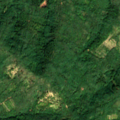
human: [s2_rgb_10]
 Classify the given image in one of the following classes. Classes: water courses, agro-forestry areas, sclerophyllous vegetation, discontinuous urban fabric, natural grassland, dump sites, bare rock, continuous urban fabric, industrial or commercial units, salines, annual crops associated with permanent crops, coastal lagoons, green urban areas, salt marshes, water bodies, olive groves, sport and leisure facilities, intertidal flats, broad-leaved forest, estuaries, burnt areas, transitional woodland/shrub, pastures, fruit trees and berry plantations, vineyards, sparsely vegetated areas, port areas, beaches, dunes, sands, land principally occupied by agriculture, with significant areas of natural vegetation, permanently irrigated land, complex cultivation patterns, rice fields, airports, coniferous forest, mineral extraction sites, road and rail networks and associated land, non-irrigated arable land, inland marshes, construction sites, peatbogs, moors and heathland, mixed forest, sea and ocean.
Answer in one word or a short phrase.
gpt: complex cultivation patterns, broad-leaved forest